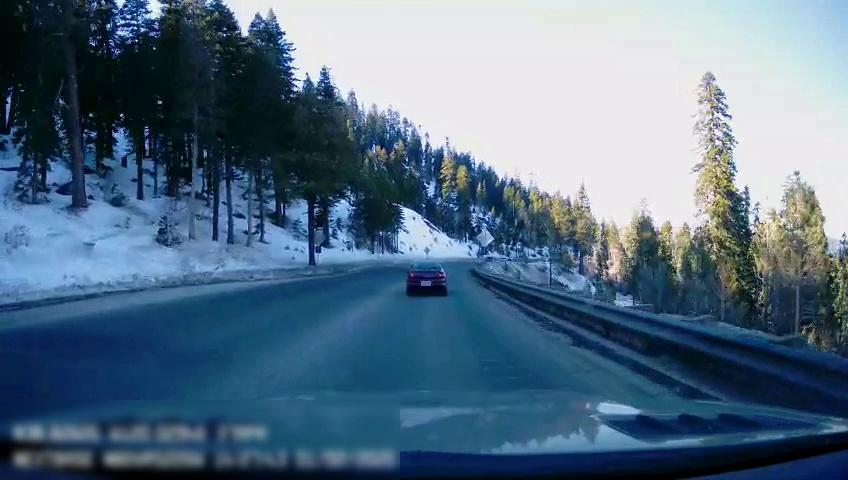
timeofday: Day
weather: Sunny
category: Drivable Space
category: Vehicles | Car
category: Lanes | Opposite Lane
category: Lanes | Current Lane
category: Lanes | Opposite Lane
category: Lanes | Current Lane